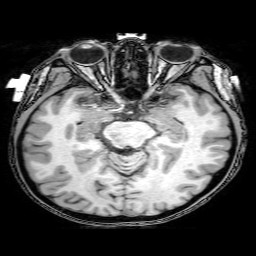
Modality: T1w
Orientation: coronal
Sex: female
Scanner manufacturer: philips
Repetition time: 0.008213 s
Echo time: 0.00377 s